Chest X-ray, AP view. Patient: 44 years old, sex F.
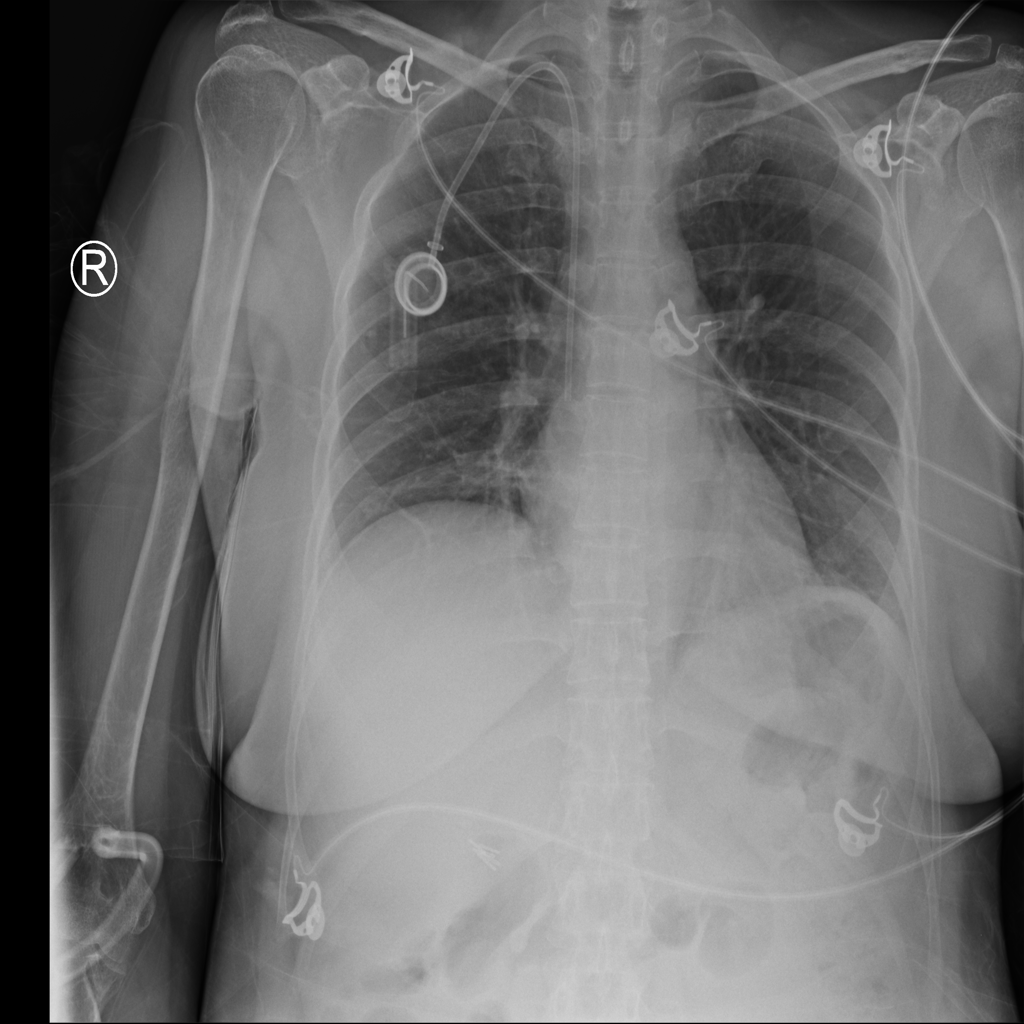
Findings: Atelectasis